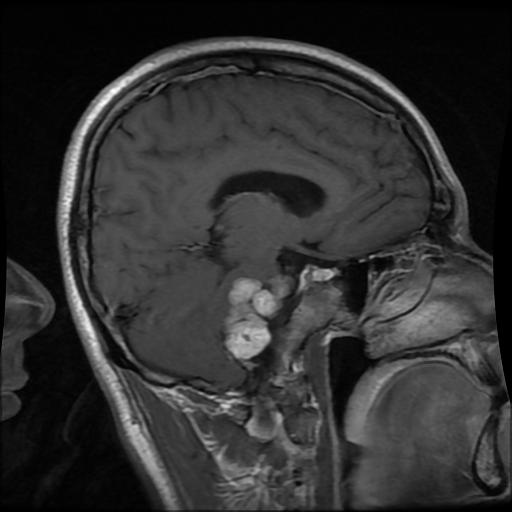
Label: meningioma